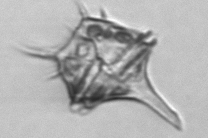
Label: Amylax